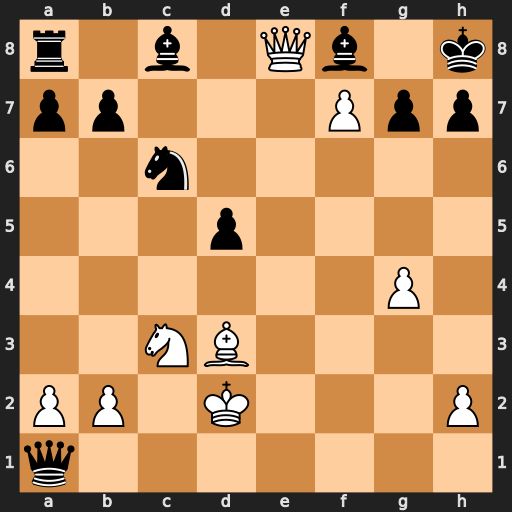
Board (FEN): r1b1Qb1k/pp3Ppp/2n5/3p4/6P1/2NB4/PP1K3P/q7
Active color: w
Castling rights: -
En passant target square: -
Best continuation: Qxf8#